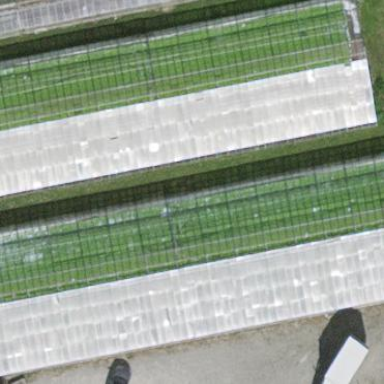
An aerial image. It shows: Greenhouse.